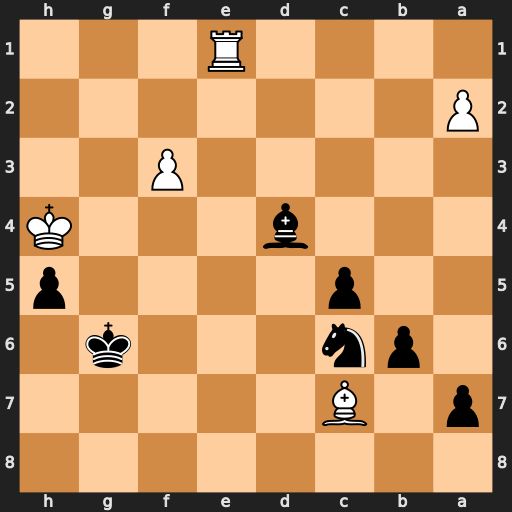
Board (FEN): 8/p1B5/1pn3k1/2p4p/3b3K/5P2/P7/4R3
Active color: b
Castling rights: -
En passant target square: -
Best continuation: Bf2+ Bg3 Bxe1